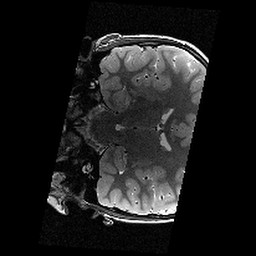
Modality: T2w
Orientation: coronal
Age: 12
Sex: male
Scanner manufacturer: siemens
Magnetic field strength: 3 T
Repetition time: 8.46 s
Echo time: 0.067 s